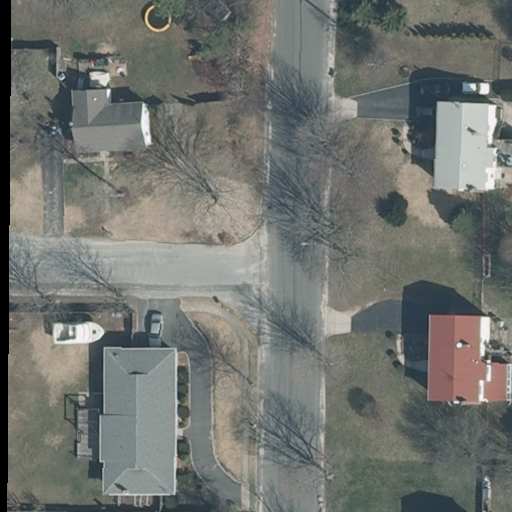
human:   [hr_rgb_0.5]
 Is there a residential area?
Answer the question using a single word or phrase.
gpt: yes

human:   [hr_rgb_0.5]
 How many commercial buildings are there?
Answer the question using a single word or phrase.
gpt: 0

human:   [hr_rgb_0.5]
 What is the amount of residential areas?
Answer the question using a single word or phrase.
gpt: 1

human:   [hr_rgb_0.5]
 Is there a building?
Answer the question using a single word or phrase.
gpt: yes

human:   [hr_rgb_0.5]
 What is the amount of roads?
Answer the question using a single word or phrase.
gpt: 2

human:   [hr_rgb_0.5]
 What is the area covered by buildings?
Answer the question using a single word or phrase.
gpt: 1023m2

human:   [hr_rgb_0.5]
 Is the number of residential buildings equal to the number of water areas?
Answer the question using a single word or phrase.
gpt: no

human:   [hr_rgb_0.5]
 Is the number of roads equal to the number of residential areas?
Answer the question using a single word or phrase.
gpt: no

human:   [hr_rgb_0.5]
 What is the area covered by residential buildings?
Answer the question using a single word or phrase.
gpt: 1023m2

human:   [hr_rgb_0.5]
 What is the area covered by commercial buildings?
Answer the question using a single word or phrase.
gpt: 0m2

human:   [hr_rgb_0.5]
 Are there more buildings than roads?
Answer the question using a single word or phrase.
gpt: yes

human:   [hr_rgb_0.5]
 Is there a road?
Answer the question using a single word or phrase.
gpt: yes

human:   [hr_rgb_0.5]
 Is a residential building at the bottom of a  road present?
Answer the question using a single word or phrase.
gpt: yes

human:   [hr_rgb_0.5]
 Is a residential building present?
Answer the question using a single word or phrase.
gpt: yes

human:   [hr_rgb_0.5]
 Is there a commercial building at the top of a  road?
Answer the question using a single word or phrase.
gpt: no

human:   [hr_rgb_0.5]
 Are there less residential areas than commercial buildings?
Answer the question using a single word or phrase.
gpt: no

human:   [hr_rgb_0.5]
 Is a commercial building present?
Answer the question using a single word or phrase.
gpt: no

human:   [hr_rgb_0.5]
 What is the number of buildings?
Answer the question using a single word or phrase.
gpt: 4

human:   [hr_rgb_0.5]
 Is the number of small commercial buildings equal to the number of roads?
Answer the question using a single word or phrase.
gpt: no

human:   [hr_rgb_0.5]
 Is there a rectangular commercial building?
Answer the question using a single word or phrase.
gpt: no

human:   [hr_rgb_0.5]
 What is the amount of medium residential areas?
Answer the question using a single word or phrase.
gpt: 0

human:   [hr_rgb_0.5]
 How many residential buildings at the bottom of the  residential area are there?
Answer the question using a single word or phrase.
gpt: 4

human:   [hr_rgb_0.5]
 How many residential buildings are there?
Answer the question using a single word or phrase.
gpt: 4

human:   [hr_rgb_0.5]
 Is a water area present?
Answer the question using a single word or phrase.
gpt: no

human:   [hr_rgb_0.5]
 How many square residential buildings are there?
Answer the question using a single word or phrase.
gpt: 0

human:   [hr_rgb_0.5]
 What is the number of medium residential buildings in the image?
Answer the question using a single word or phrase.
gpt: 3

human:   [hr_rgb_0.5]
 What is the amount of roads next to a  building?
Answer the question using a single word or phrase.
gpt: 2

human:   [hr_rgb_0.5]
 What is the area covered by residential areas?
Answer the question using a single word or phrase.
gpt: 9196m2

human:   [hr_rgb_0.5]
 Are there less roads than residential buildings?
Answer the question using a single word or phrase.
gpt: yes

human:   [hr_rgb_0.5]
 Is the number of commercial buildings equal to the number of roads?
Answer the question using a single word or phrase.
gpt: no

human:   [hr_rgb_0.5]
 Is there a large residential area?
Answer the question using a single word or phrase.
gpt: yes

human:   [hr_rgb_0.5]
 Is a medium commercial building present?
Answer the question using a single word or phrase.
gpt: no

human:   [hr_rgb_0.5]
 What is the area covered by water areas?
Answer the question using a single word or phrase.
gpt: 0m2

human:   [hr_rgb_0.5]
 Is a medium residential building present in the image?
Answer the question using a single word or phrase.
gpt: yes

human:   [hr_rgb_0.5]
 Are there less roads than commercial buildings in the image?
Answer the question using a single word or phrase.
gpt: no

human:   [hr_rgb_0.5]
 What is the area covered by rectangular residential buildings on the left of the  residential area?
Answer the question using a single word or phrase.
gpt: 331m2

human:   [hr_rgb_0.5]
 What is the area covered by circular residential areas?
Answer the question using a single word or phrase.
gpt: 0m2

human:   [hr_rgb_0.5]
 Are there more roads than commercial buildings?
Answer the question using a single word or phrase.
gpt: yes

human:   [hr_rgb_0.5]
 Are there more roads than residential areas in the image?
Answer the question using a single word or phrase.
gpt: yes

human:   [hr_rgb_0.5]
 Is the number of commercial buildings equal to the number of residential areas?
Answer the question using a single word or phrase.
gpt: no

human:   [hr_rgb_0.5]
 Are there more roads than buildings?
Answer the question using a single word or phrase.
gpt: no

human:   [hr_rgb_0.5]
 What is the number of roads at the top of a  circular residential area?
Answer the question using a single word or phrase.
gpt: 0

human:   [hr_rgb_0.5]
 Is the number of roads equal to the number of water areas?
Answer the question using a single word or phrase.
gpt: no

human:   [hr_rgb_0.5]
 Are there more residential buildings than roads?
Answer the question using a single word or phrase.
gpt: yes

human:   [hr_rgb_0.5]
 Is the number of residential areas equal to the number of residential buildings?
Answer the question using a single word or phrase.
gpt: no

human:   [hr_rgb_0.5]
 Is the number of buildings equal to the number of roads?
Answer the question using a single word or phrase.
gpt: no

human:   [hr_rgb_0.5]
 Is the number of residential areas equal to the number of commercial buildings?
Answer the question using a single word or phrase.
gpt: no

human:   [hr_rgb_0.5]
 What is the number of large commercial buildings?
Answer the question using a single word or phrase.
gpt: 0

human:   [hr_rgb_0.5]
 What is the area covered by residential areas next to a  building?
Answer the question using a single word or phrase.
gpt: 9196m2

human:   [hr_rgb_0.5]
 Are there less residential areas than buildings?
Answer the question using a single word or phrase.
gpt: yes

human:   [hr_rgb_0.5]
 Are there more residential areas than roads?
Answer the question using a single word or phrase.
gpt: no

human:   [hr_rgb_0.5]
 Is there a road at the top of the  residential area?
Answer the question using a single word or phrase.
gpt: no

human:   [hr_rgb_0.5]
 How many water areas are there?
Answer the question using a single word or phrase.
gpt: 0

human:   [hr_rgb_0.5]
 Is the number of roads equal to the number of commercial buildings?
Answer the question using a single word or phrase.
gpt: no

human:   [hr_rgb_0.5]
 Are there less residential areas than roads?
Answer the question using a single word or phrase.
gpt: yes

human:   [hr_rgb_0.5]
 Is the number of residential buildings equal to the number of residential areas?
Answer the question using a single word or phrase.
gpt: no

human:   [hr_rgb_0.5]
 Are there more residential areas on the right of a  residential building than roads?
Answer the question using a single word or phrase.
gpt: no

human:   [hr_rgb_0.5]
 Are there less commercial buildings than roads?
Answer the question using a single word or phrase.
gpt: yes

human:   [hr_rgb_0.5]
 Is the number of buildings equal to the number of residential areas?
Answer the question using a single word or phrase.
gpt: no

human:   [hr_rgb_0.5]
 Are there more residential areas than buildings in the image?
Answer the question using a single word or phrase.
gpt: no

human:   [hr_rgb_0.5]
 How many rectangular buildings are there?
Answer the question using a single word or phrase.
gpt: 2

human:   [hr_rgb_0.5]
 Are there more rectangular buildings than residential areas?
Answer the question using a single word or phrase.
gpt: yes

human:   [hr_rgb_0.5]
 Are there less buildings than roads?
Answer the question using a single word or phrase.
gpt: no

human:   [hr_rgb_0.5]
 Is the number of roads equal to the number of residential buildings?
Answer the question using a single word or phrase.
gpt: no